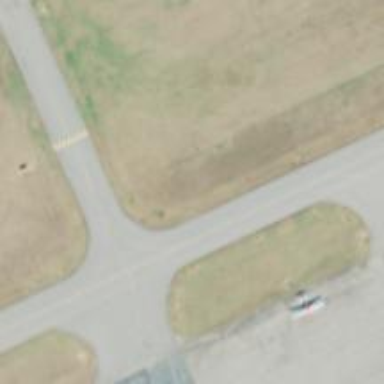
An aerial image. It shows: Taxiway at the airport with asphalt surface.